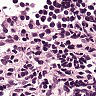
Metastatic tissue present: no